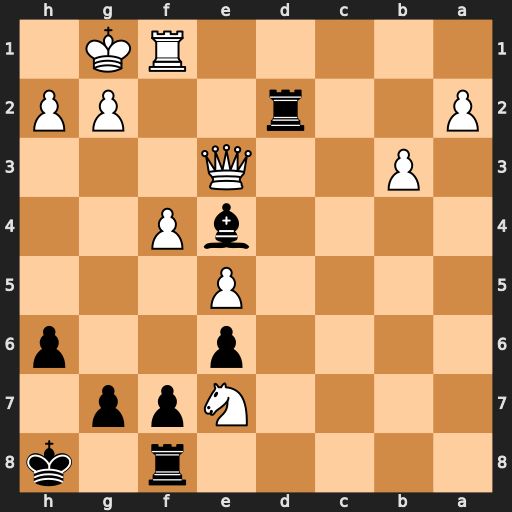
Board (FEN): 5r1k/4Npp1/4p2p/4P3/4bP2/1P2Q3/P2r2PP/5RK1
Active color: b
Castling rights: -
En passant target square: -
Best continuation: Rxg2+ Kh1 Re2+ Qxe4 Rxe4